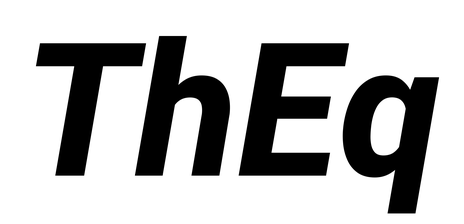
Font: Roboto-Italic_ExtraBold_Italic